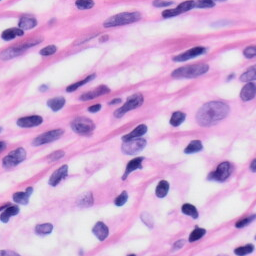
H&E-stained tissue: Skin